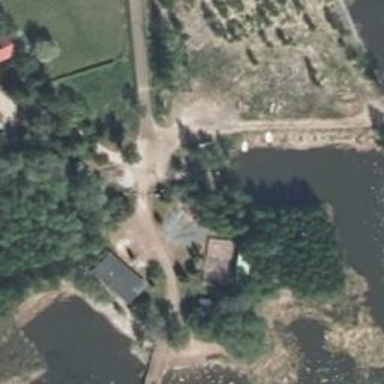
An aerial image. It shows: Slipway on leisure land.